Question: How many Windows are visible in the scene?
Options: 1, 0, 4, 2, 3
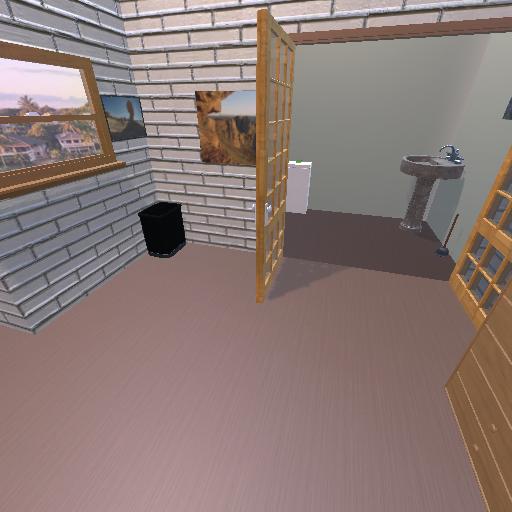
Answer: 1